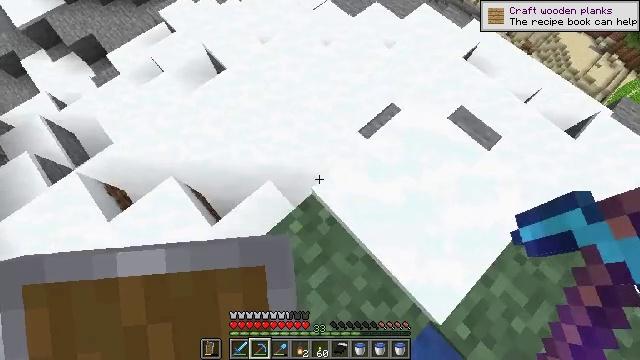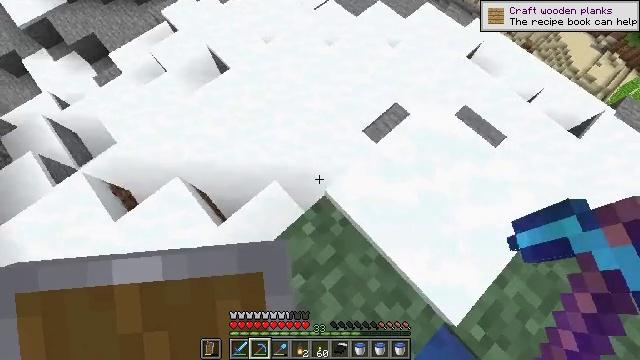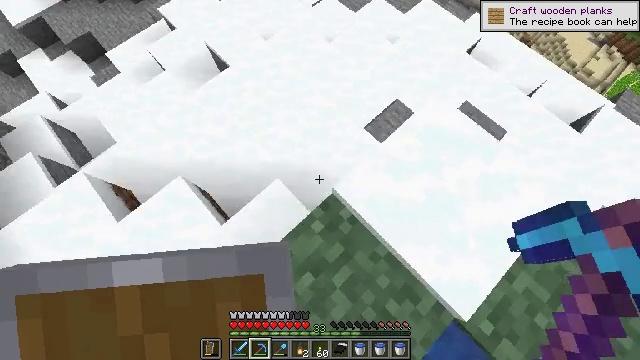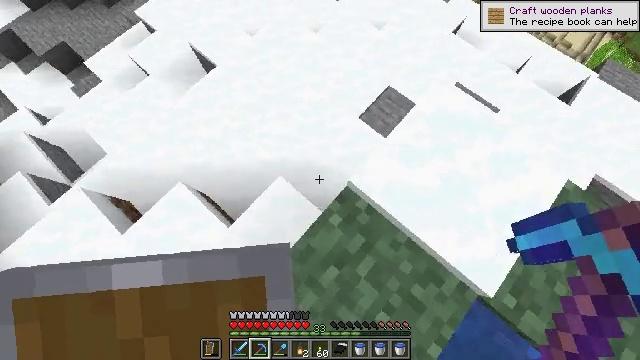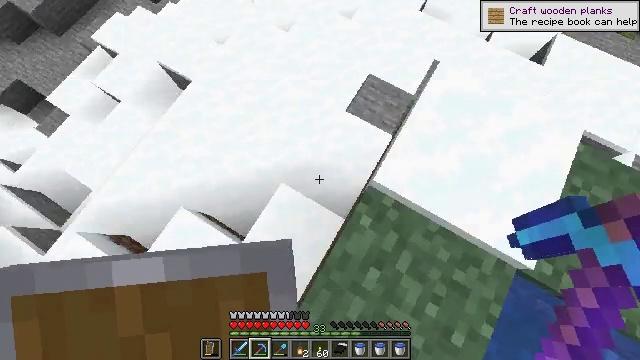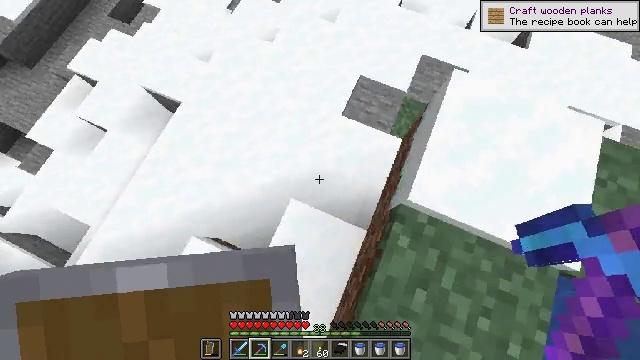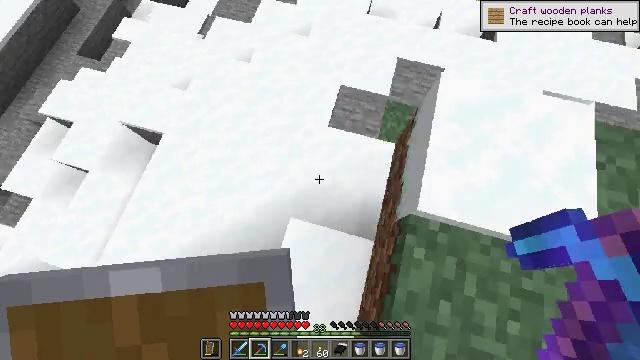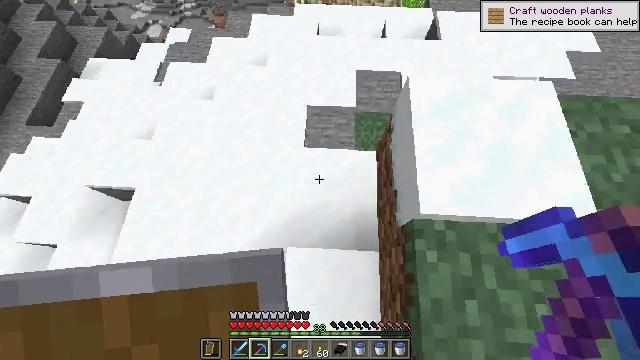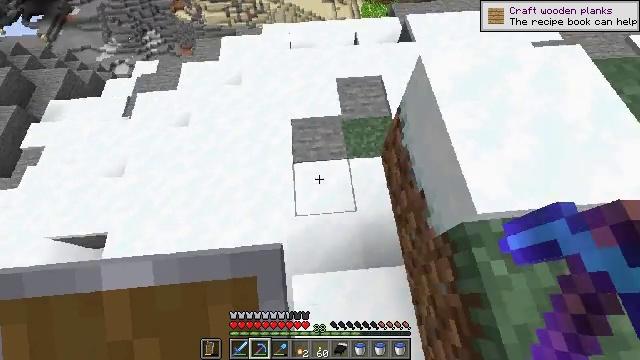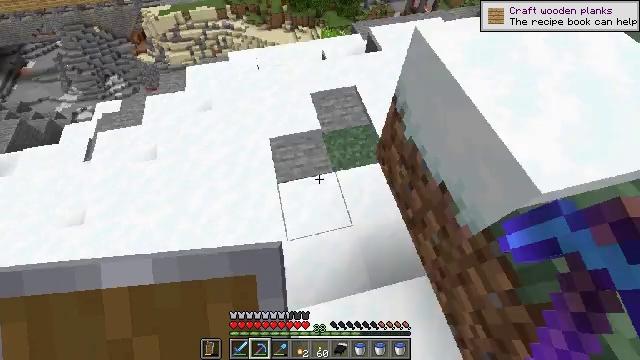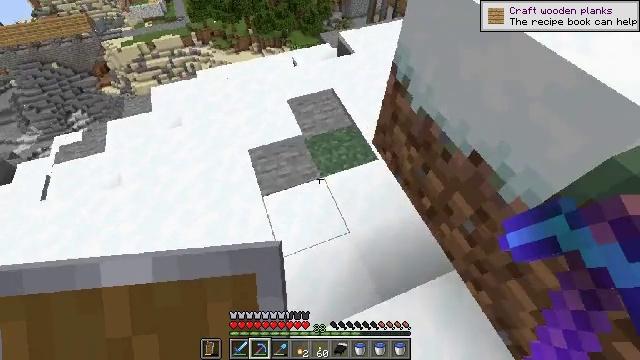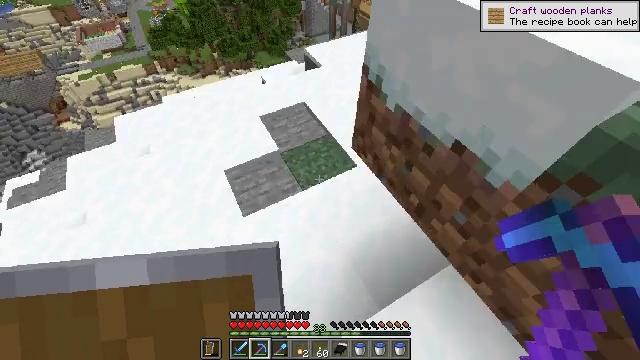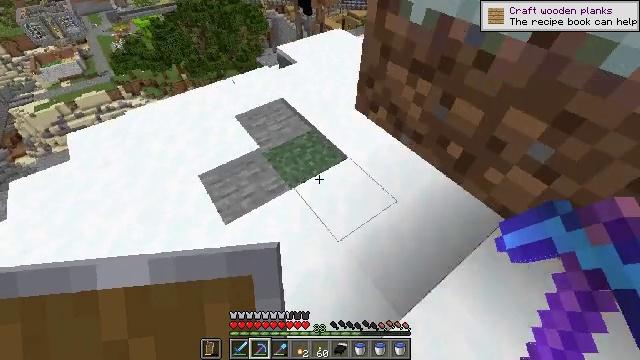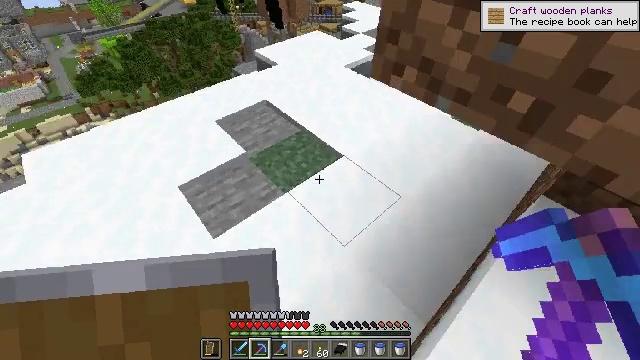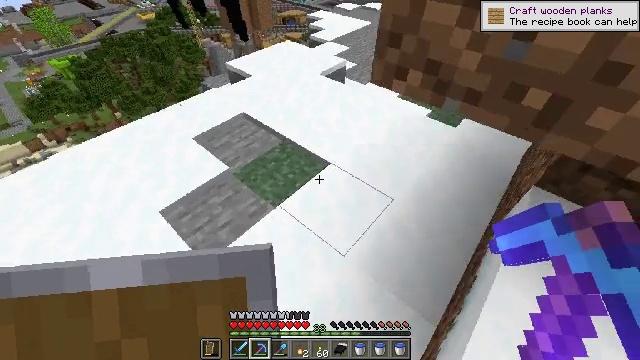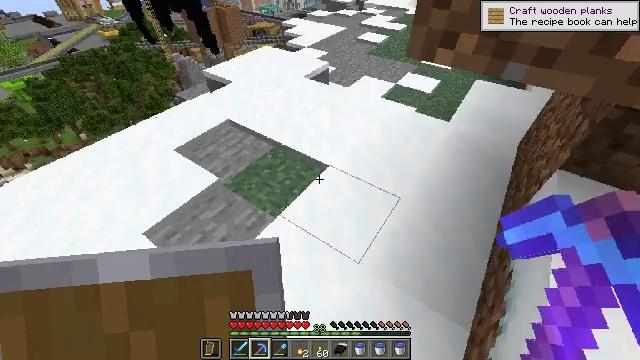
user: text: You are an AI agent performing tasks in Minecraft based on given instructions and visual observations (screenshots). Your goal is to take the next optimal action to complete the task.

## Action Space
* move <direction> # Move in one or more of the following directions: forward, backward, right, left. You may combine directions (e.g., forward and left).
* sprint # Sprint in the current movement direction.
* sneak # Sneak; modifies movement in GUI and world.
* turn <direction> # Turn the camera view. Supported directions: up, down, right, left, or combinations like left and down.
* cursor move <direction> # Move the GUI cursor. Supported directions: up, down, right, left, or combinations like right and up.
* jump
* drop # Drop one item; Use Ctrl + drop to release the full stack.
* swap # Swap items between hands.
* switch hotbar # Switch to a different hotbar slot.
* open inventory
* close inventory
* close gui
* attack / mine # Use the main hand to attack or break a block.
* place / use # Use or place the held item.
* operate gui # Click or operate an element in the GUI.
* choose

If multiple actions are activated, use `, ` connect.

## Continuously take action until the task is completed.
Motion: motion action
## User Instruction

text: Attack the ice to clear a path.
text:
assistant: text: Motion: move left
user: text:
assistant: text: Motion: move left
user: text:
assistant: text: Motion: move forward and move left, turn right and down
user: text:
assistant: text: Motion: move forward and move left, turn right and down
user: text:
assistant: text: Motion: move forward and move left, turn right
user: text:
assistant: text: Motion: move forward and move left, turn right and up
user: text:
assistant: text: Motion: move forward, turn right and up
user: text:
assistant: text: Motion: move forward, turn right and up
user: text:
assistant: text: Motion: move forward, turn right and up
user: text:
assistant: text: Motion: move forward and move left, turn right and up
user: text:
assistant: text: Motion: move forward and move left, turn right and up
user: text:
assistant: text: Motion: move forward and move left, turn right and up
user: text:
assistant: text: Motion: move forward and move left, turn right and up
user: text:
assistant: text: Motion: move forward and move left, turn right and up
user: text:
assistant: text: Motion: move forward and move left, turn right and up
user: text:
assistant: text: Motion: move forward and move left, turn right and up
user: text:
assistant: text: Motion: move forward and move left, turn right and up
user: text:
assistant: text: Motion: move forward and move left, turn right and up
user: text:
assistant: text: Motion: move forward and move left, turn right and up
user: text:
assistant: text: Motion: move forward and move left, turn right
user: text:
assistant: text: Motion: move forward, turn up
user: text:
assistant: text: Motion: move forward, turn up
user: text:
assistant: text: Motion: move forward, turn left
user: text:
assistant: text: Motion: move forward
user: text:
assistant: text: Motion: move forward, turn right
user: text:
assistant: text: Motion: move forward, turn right
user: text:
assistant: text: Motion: move forward, turn right and up
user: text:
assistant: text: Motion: move forward, turn up
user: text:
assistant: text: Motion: move forward
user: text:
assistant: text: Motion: move forward and move left